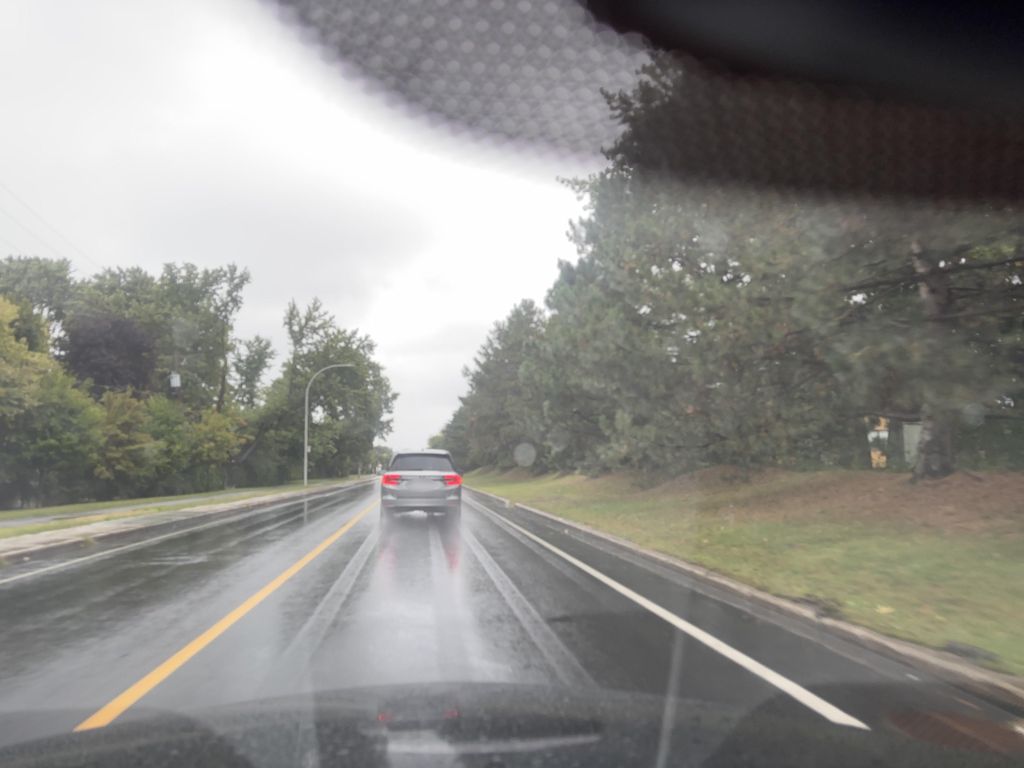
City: montreal